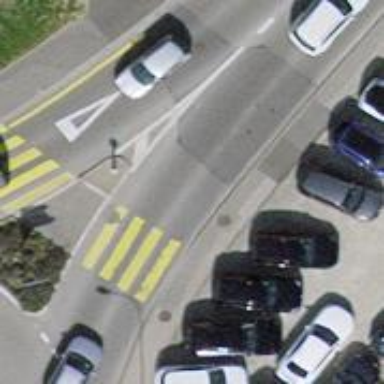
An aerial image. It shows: Uncontrolled zebra crossing on the road.